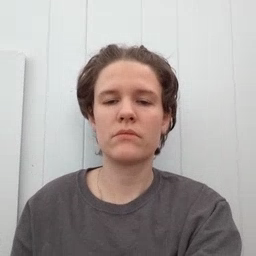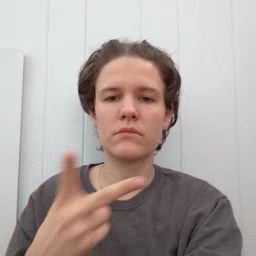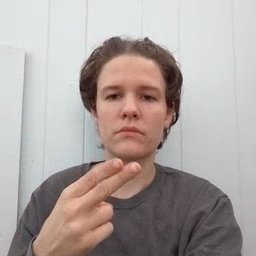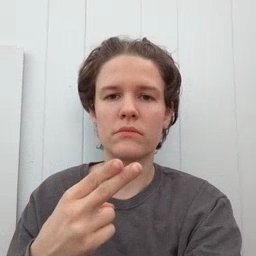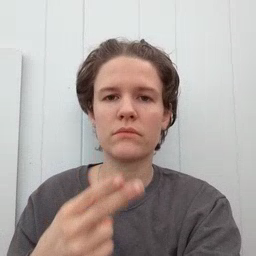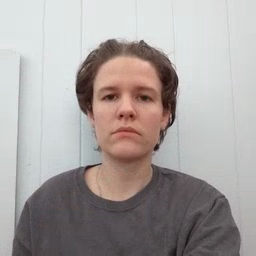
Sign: scissors